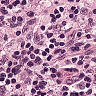
Metastatic tissue present: no